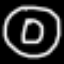
Label: donut